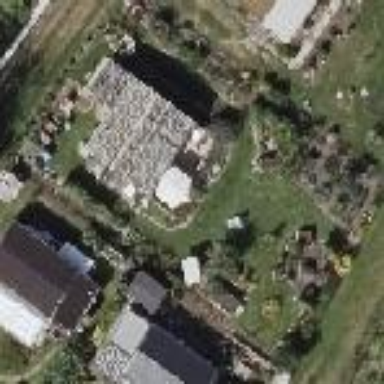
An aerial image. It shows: Fenced plot in the allotments area.